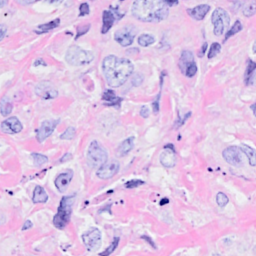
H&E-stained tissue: Breast